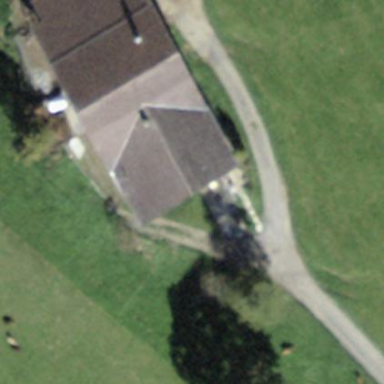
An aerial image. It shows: Farm building.